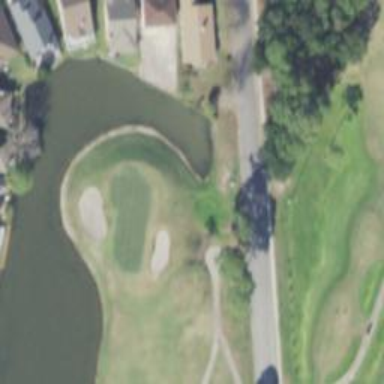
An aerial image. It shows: Scenic view of water hazard on golf course. The natural water feature adds beauty to the landscape.